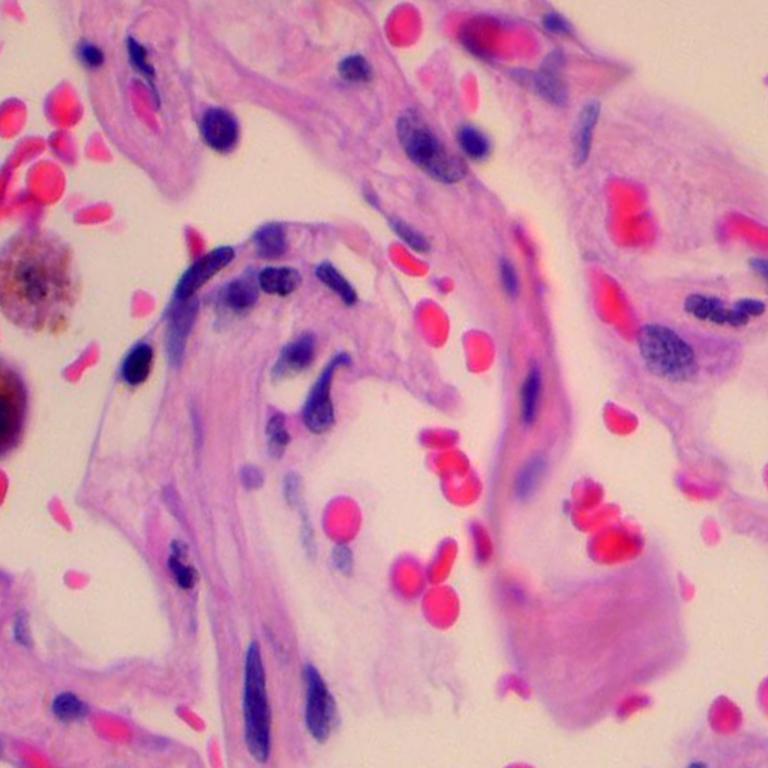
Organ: lung
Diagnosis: benign